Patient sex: M
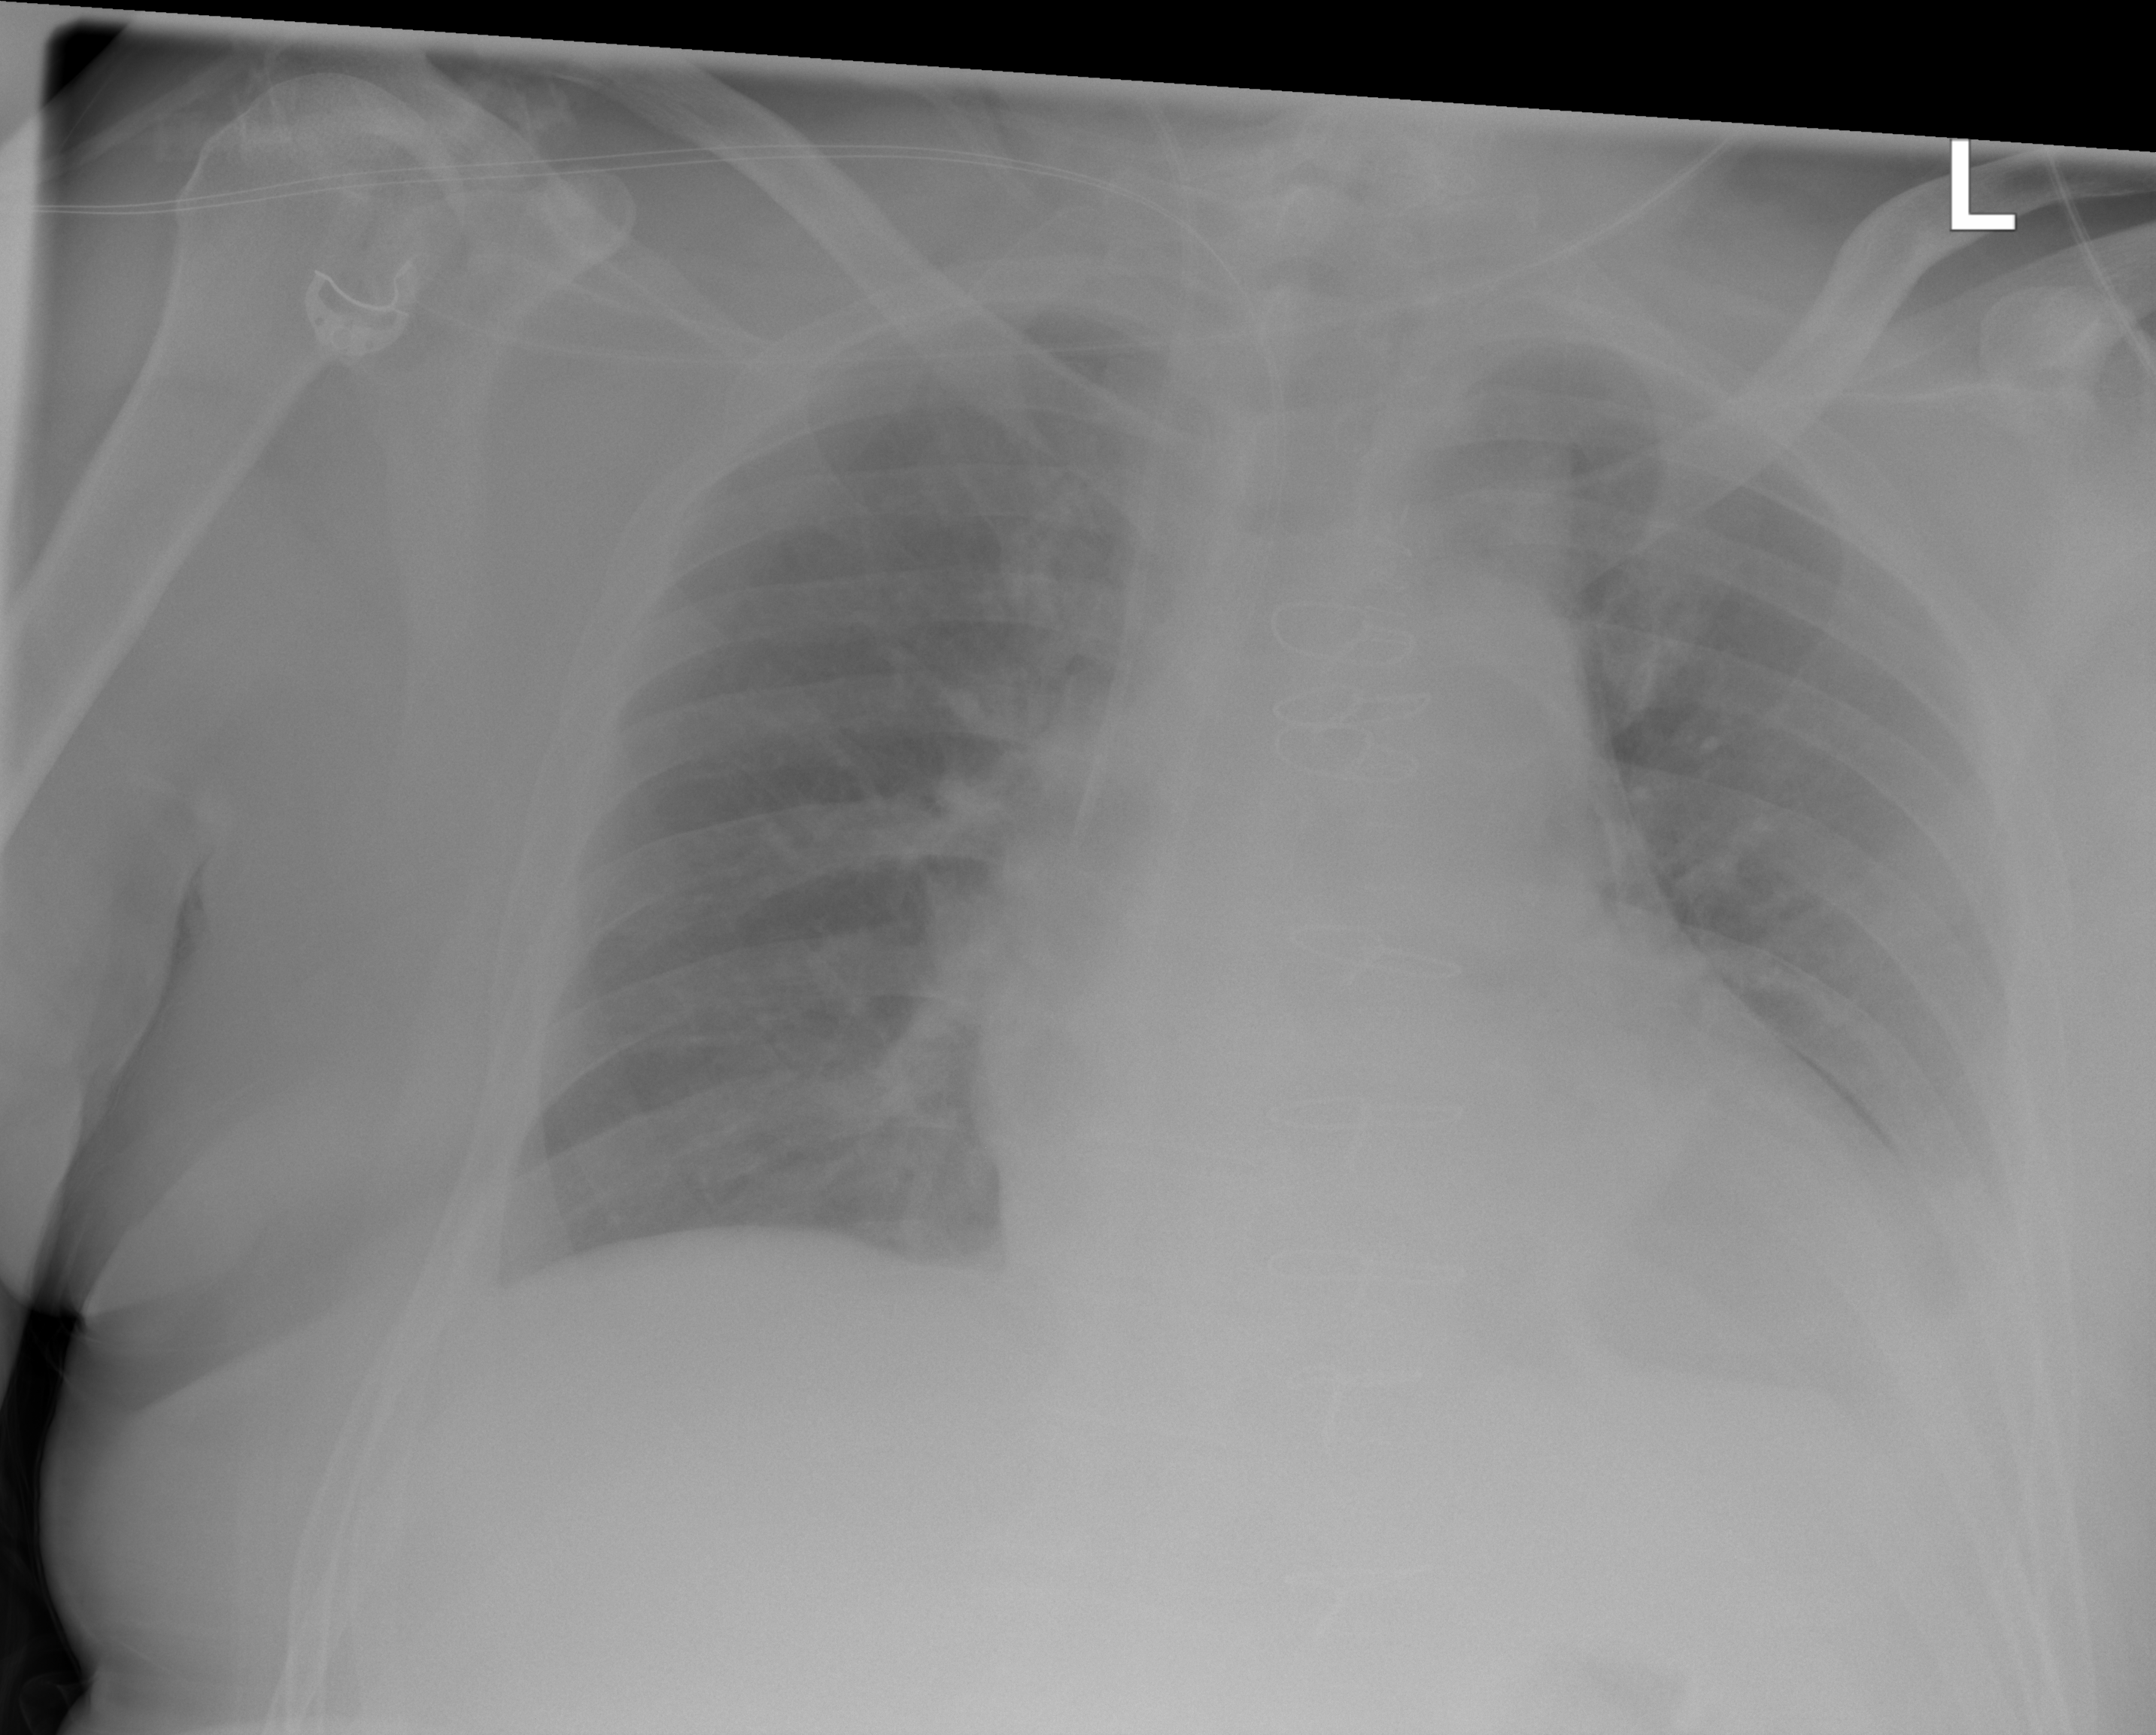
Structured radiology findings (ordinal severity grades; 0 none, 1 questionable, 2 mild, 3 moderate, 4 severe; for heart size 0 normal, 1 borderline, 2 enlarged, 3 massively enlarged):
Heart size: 2
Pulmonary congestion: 0
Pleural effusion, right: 0
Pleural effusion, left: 2
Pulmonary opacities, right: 0
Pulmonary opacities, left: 0
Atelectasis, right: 1
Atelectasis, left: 1